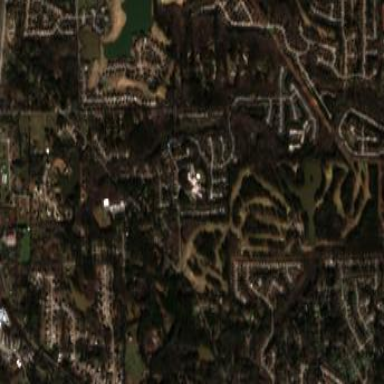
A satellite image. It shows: Golf course.